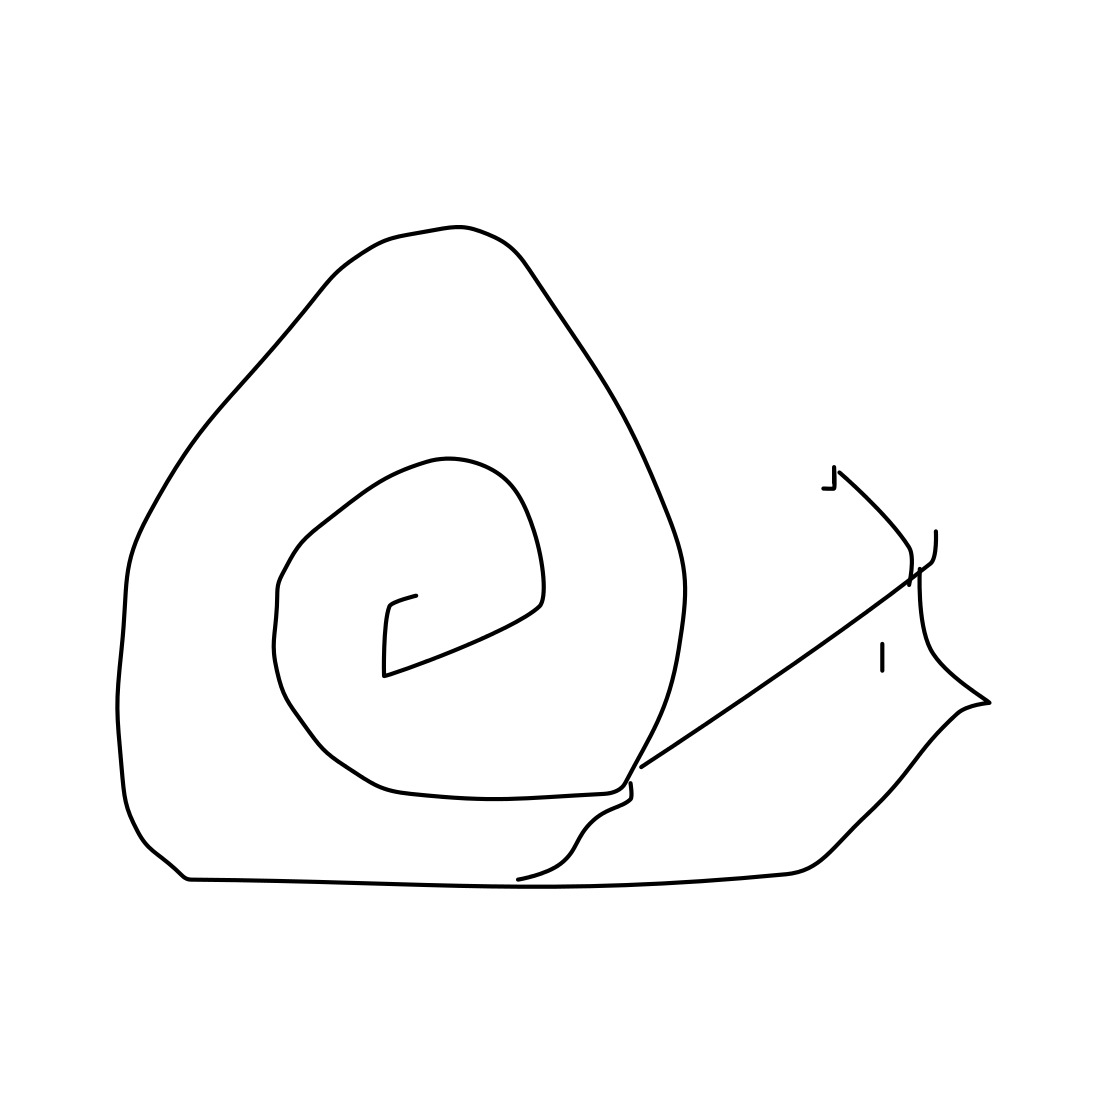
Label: snail